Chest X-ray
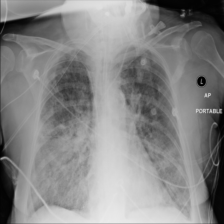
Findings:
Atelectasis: negative
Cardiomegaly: negative
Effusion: negative
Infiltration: positive
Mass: negative
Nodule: negative
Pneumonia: positive
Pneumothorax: negative
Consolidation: negative
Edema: positive
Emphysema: negative
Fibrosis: negative
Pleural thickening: negative
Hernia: negative